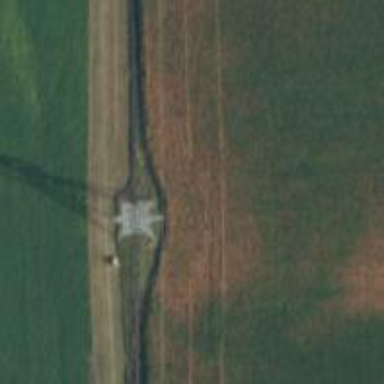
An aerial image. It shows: Power tower.